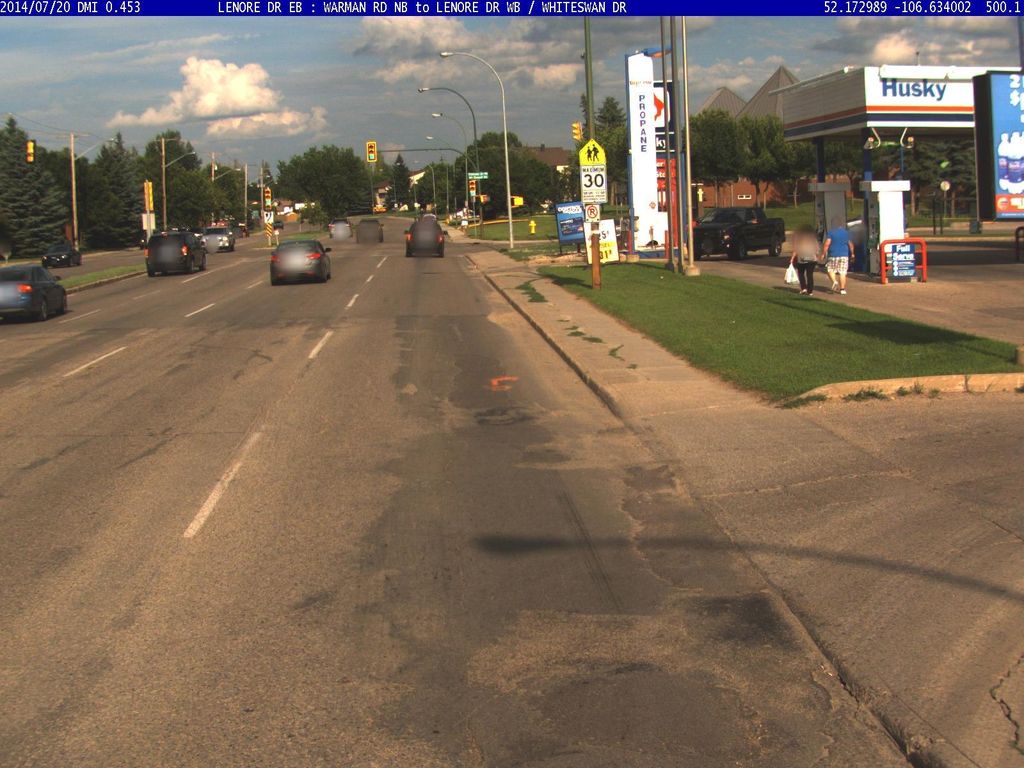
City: saskatoon